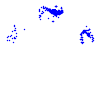
Particle: electron